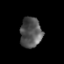
Tissue: prostate
Cell type: Epithelial cells
Senescence score: 0.3389
Nuclear area (px): 641
Mean DAPI intensity: 84.251